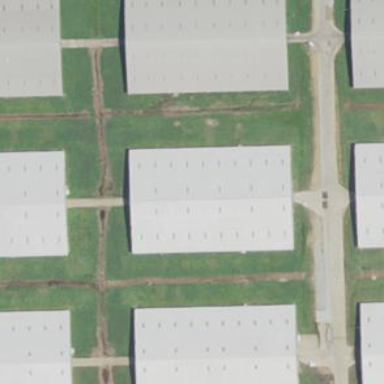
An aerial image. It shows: Warehouse.